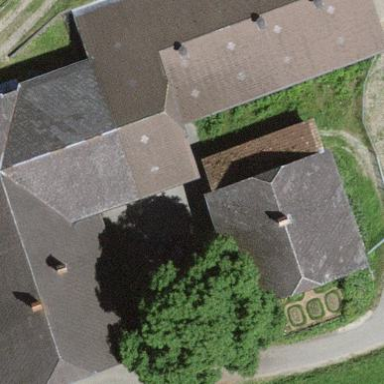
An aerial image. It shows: Farm building.